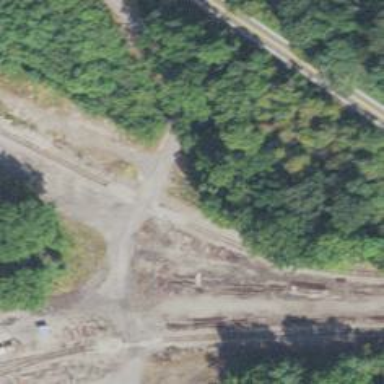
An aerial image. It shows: Uncontrolled level crossing on the railway.